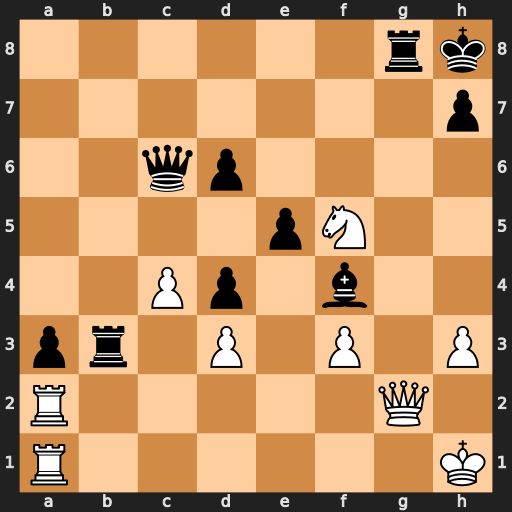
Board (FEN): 6rk/7p/2qp4/4pN2/2Pp1b2/pr1P1P1P/R5Q1/R6K
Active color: w
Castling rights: -
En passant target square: -
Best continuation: Qxg8+ Kxg8 Ne7+